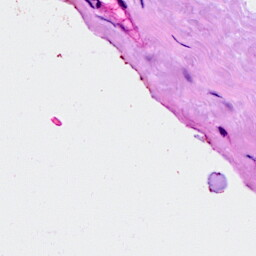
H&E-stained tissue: Breast